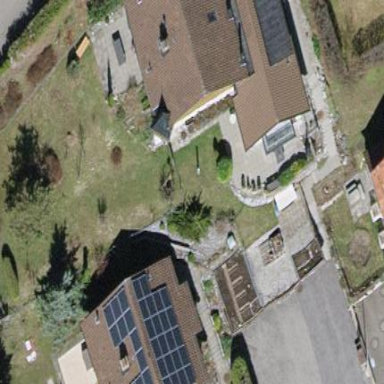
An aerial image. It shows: Simple and straightforward house.